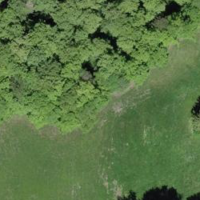
EUNIS habitat code: 41
Species observed at this site:
Sambucus racemosa